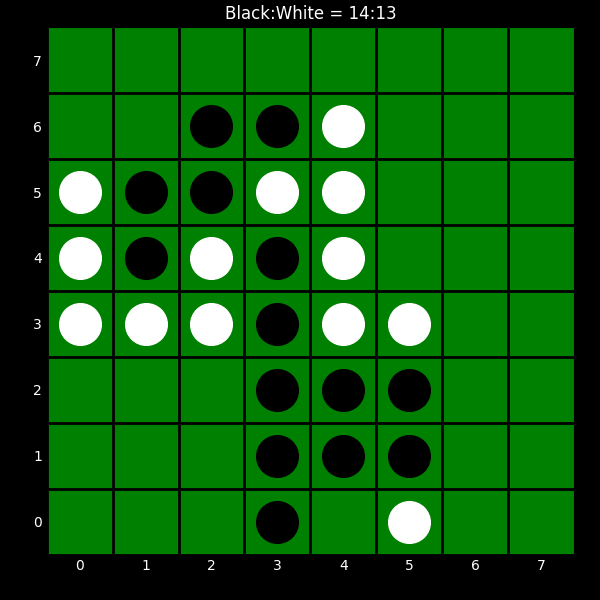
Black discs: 14
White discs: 13